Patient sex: F
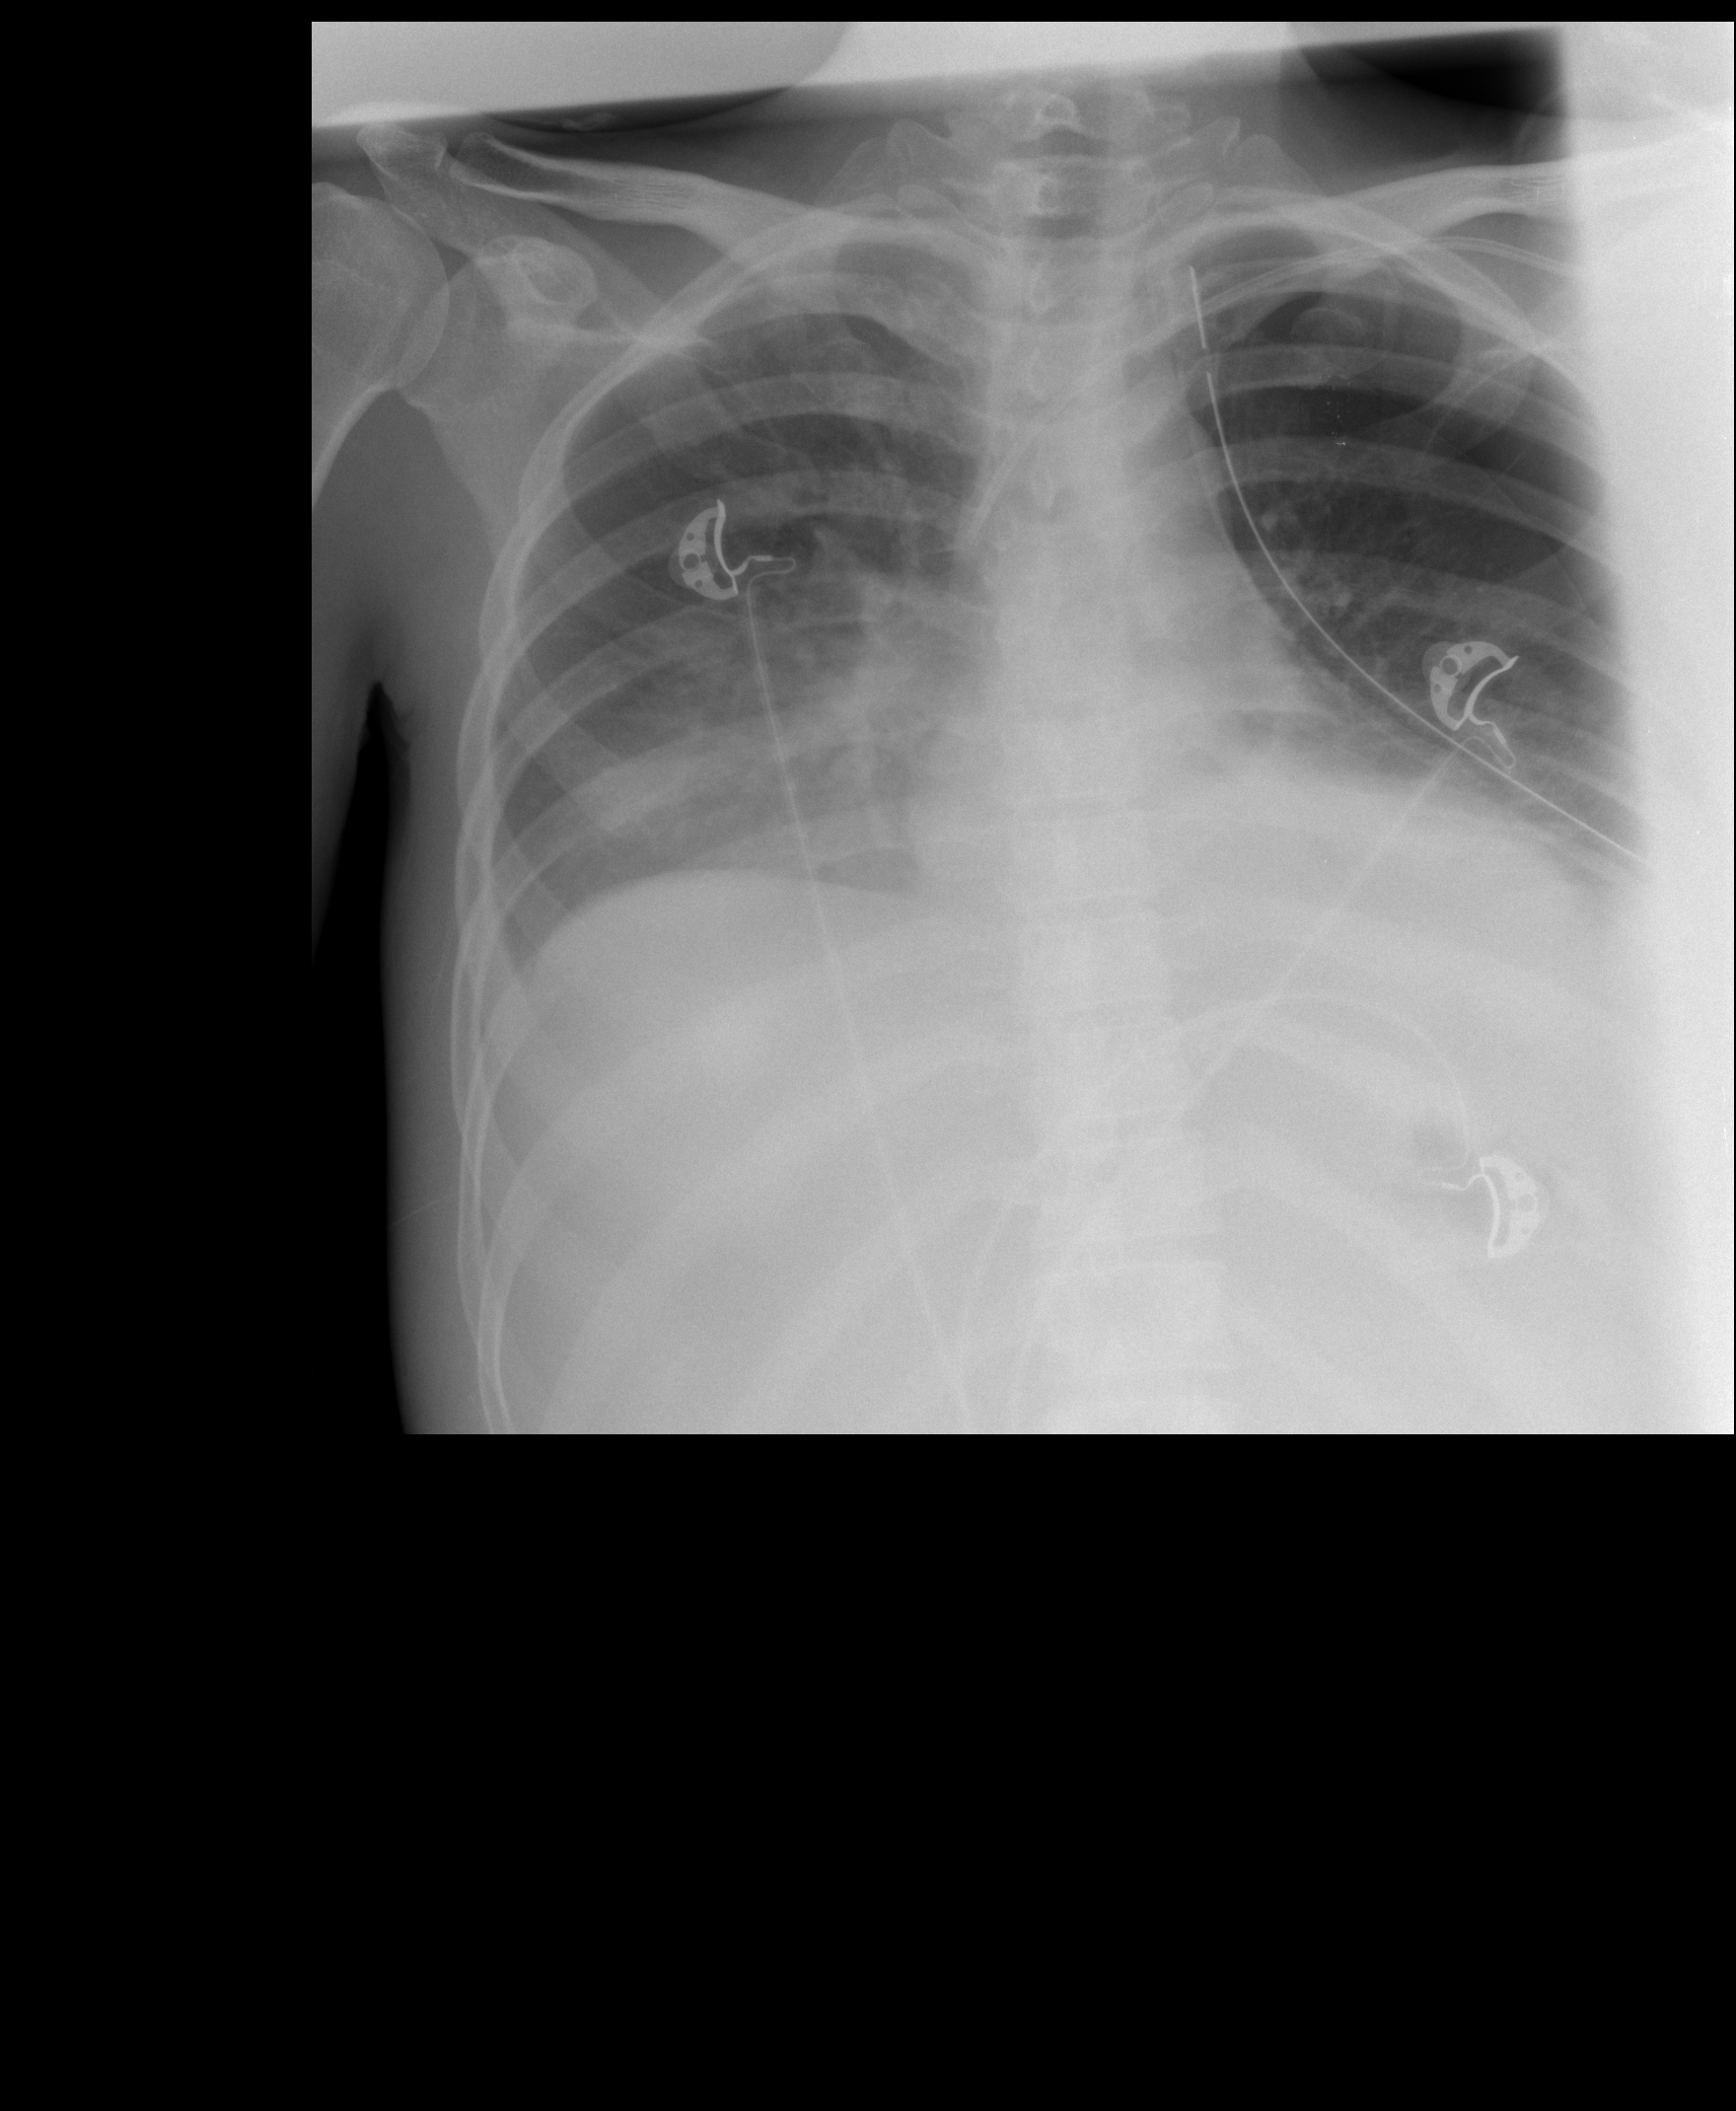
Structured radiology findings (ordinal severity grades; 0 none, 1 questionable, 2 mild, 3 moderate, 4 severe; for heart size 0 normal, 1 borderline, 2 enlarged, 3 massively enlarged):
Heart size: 0
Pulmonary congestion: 0
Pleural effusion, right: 0
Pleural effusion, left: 0
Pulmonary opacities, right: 2
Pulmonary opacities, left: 0
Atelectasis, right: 2
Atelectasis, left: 2